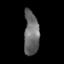
Tissue: skin
Cell type: Epithelial cells
Senescence score: 0.2562
Nuclear area (px): 647
Mean DAPI intensity: 107.348